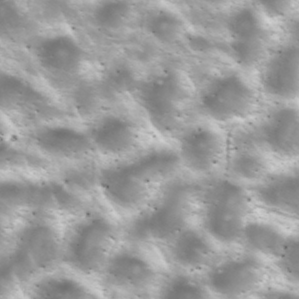
Label: non_frost